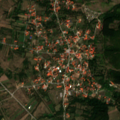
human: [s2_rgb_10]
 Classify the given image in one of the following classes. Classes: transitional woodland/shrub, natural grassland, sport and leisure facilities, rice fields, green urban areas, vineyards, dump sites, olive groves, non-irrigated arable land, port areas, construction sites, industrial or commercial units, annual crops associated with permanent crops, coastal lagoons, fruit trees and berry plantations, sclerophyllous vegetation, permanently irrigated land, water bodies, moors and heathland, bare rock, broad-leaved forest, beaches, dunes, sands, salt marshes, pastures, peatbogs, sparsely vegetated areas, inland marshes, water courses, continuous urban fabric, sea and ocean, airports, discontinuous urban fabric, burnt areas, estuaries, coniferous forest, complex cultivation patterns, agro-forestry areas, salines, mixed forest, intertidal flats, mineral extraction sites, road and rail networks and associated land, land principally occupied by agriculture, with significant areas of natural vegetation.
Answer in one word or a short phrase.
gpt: discontinuous urban fabric, complex cultivation patterns, land principally occupied by agriculture, with significant areas of natural vegetation, transitional woodland/shrub